Question: I have a layout composed of divs displaying as table, 3 table rows, and up to 5 table cells per row. My problem is twlofold:
1) I can't figure out how to center the table cells within the rows if there are less than five cells in the table., and
2) I can't figure out how to keep the integrity of the shapes when there are less than 5 in a row.
The number of cells in a row will be variable (between 3 and 5), and I have to use divs -- I can't use real tables.
Here is a codepen: <URL>
Here is the source:
'''
<div class="focus-container">
<div class="focus-row">
<div class="focus-element circle">
<span class="ng-scope">
Option A
</span>
</div>
<div class="focus-element circle">
<span class="ng-scope">
Option B
</span>
</div>
<div class="focus-element circle">
<span class="ng-scope">
Option C
</span>
</div>
<div class="focus-element circle">
<span class="ng-scope">
Option D
</span>
</div>
<div class="focus-element circle">
<span class="ng-scope">
Option E
</span>
</div>
</div>
<div class="focus-row">
<div class="focus-element circle" ng-class="{unknown: unknown, square: square, circle: circle, selected: selected, shouldHaveBeenSelected: shouldHaveBeenSelected, shouldNotHaveBeenSelected: shouldNotHaveBeenSelected}" ng-click="click()" ng-transclude="" focuschoice="" identifier="F" enabled="true">
<span class="ng-scope">
Option F
</span>
</div>
</div>
</div>
'''
CSS:
'''
.focus-container {
width: 560px;
height: auto;
display: table;
background-color: #000;
border-spacing: 15px;
table-layout: fixed;
-moz-user-select: none;
-khtml-user-select: none;
-webkit-user-select: none;
user-select: none;
}
.focus-row {
width: 100%;
height: 100%;
display: table-row;
}
.focus-element {
width: 90px;
height: 90px;
display: table-cell;
color: #fff;
background: #808080;
border: 2px solid #BFBFBF;
vertical-align: middle;
text-align: center;
font-family: "Ubuntu", Arial, Helvetica, sans-serif;
font-size: 14px;
text-shadow: 0px 2px 1px rgba(0, 0, 0, 1);
max-width: 94px;
}
.focus-element.circle {
-moz-border-radius: 94px;
-webkit-border-radius: 94px;
border-radius: 94px;
}
'''
Screen Shot:

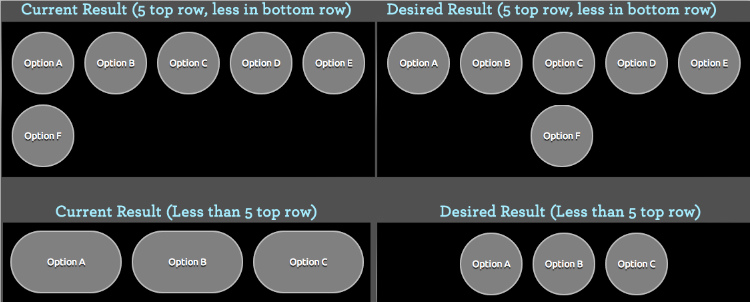
Answer: Building on @Jojje 's suggestion, the answer lies in creating an extra "inner" level (display:table) within the div structure. Solution is on CodePen here: <URL>
In case Codepen goes away, here is sample HTML and CSS:
'''
<div class="focus-container">
<div class="focus-row">
<div class="inner">
<div class="focus-element circle">
<span>ahem</span>
</div>
</div>
</div>
<div class="focus-row">
<div class="inner">
<div class="focus-element circle">
<span>hello</span>
</div>
<div class="focus-element circle">
<span>there</span>
</div>
</div>
</div>
<div class="focus-row">
<div class="inner">
<div class="focus-element circle">
<span>what</span>
</div>
<div class="focus-element circle">
<span class="content">is</span>
</div>
<div class="focus-element circle">
<span>happening</span>
</div>
<div class="focus-element circle">
<span>happening</span>
</div>
<div class="focus-element circle">
<span>happening</span>
</div>
</div>
</div>
</div>
'''
'''
.focus-container {
width: 560px;
background-color: #000;
padding: 5px;
}
.focus-container .focus-row {
height: 110px;
background-color: #000
}
.focus-container .focus-row .inner {
display: table;
margin: 0 auto;
height: 110px;
}
.focus-container .focus-row .inner .focus-element {
float: left;
text-align: center;
margin: 0 auto;
width: 94px;
height: 94px;
background-color: #009900;
}
.focus-container .focus-row .inner .focus-element span {
margin-top: 40px;
display: block;
}
.focus-container .focus-row .inner .circle {
-moz-border-radius: 94px;
-webkit-border-radius: 94px;
border-radius: 94px;
margin: 8px;
'''